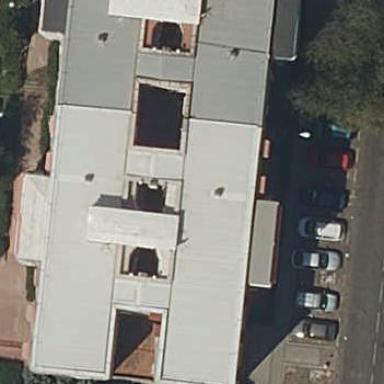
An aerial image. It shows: Residential building.